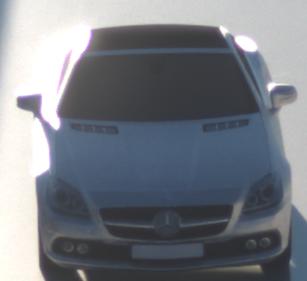
Make: Mercedes-Benz
Model: SLK 200
Detailed model: SLK-Class (172)
Model produced from: 2011/03
Model produced until: 2015/04
Doors: 2
Color: white
Road condition: wet road
Daytime: sunrise or sunset
Contrast: high contrast